Interaction volume radius: 5 \u00c5
Interaction volume height: 15 \u00c5
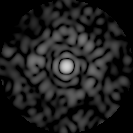
Disorder parameter: 0.8605